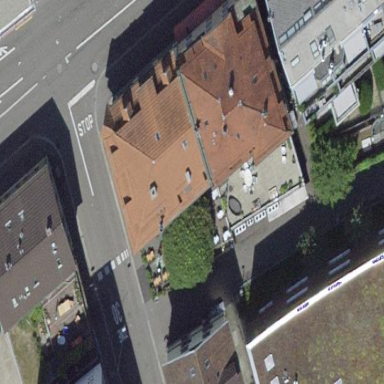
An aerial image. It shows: Apartments housed in building with gambrel roof.